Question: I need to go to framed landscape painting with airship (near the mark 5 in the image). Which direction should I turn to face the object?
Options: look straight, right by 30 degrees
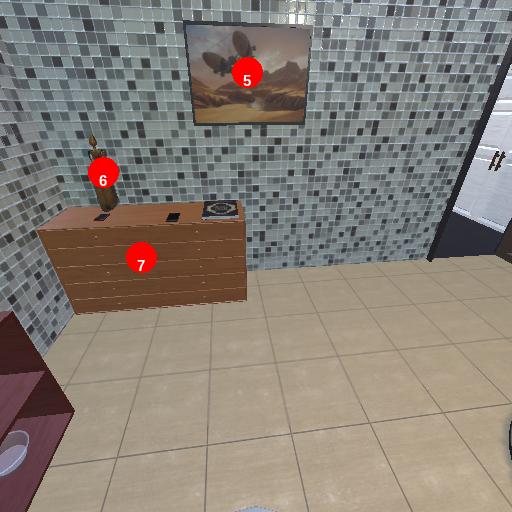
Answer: look straight